Field crop: maize
Growth stage: 2
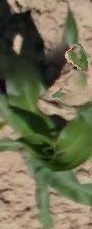
Species: maize